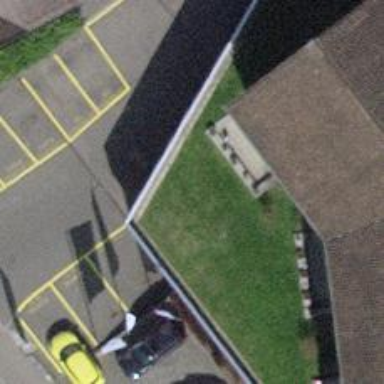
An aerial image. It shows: Shop that sells cars.